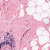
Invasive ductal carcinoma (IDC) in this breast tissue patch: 0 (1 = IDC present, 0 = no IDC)